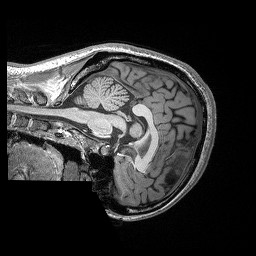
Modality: T1w
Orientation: sagittal
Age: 28
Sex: female